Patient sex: M
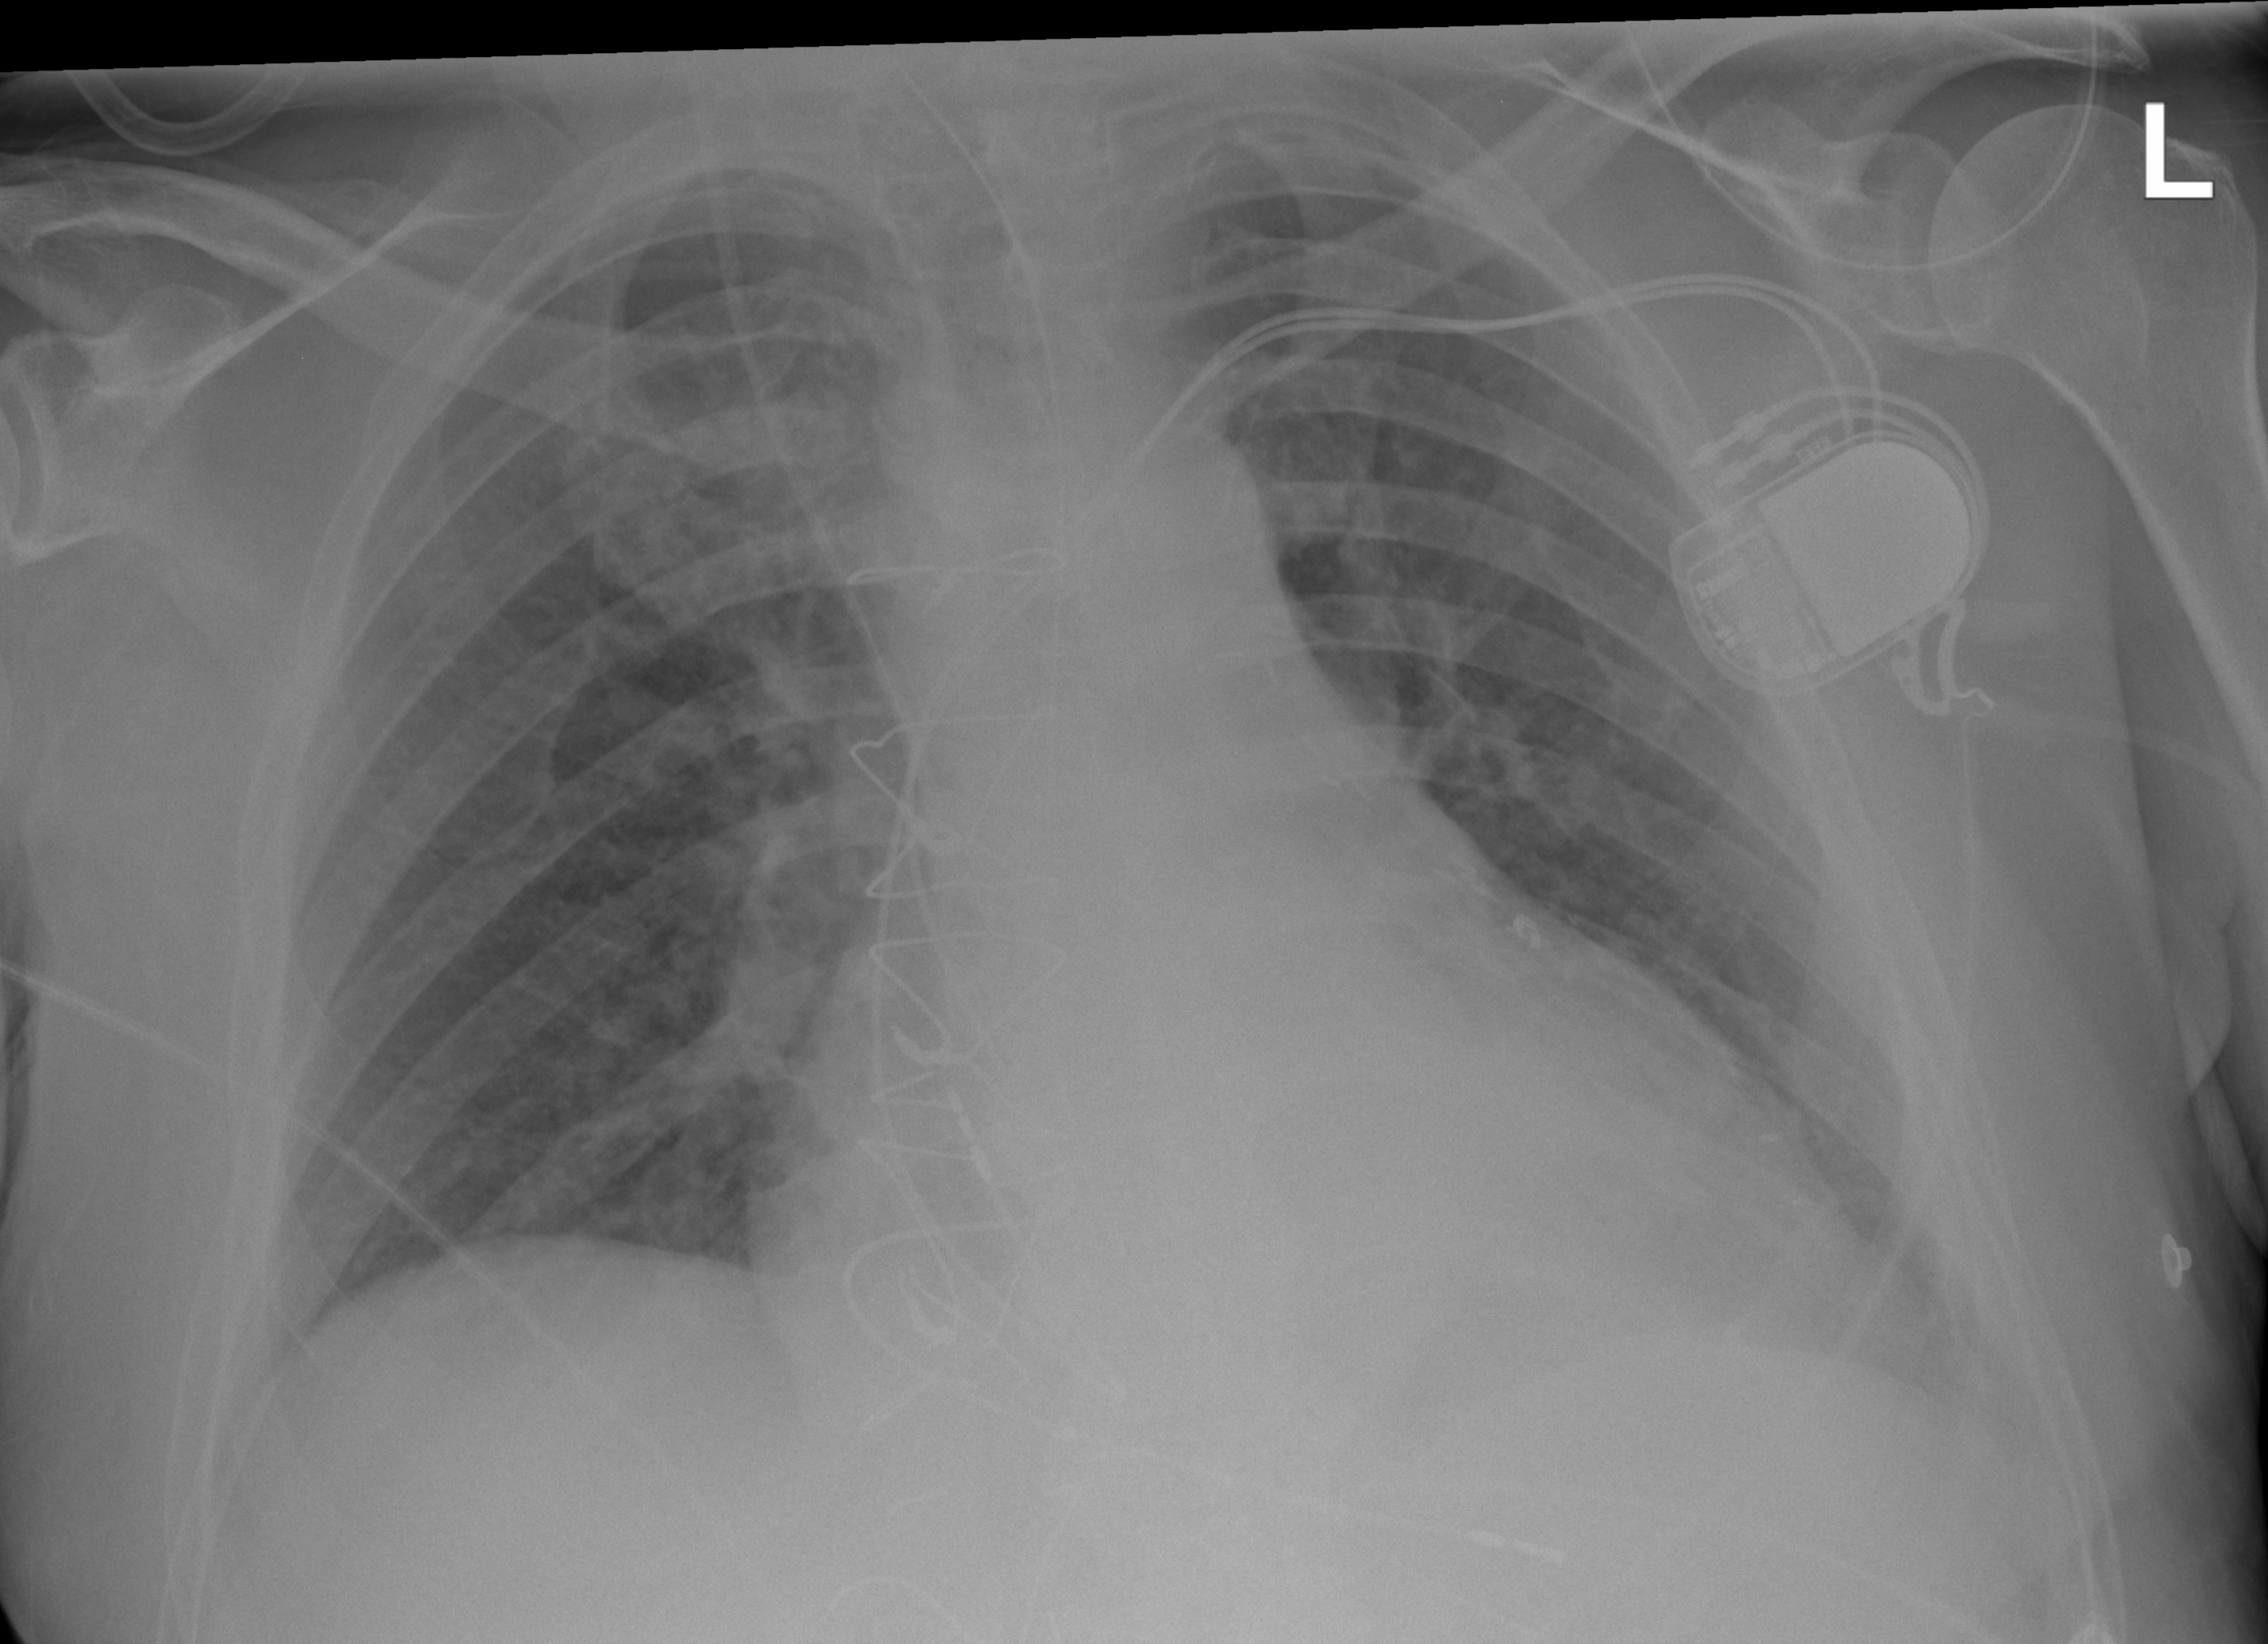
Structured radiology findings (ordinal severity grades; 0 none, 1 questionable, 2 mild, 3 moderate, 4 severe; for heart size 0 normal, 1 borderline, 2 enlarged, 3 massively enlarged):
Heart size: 2
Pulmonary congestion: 0
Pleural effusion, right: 0
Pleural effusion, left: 2
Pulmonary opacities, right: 0
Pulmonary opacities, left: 0
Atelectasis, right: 0
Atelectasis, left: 2